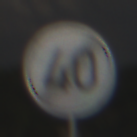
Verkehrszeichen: EndeGeschwindigkeit40
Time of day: MorningAfternoon
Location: Outdoor (Nature)
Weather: PartlyCloudy
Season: NotSpecified
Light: Natural